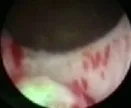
After ablation.
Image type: endoscopy (other_endoscopy)